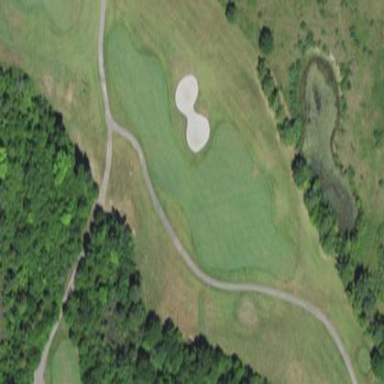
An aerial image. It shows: Rough area on grassy golf course.